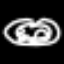
Label: frog